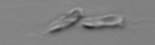
Label: Dinobryon